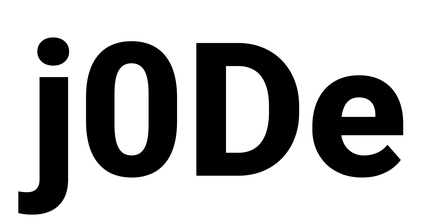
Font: Roboto_ExtraBold